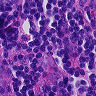
Metastatic tissue present: no